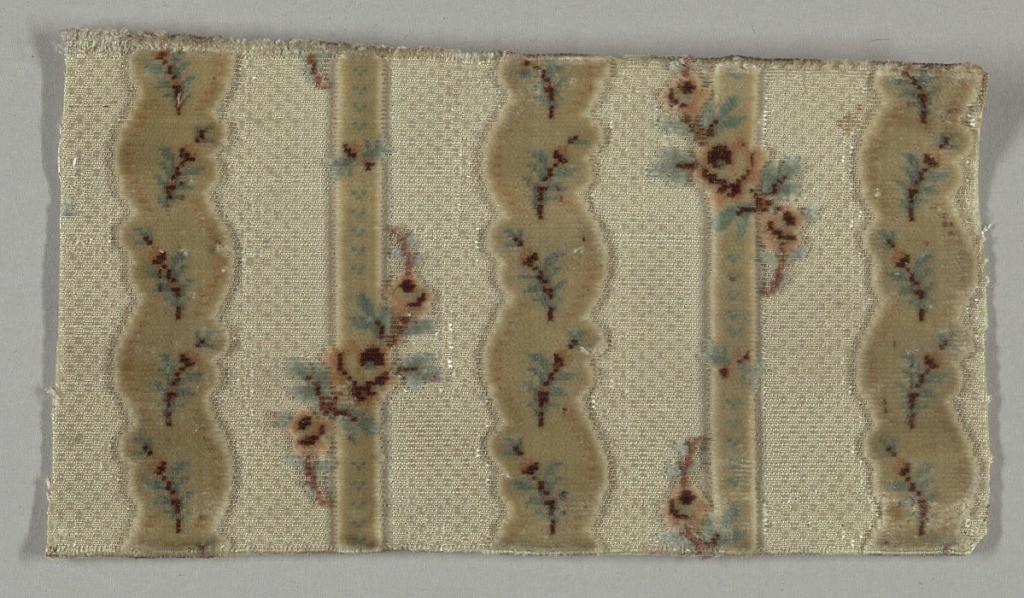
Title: Fragment
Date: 1750–1800
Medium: silk Technique: cut voided supplementary warp pile (velvet) in a foundation with supplementary weft
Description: Small-patterned or "miniature" velvet fragment with white horizontally ribbed ground with secondary white silk weft in short glistening floats. Vertical stripes of cut pile, alternately straight and slightly serpentine, in white cut pile with blue, pink and red floral motifs.